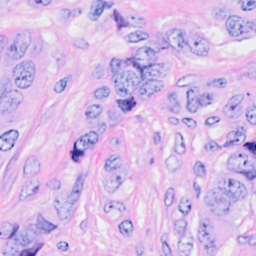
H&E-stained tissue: Breast